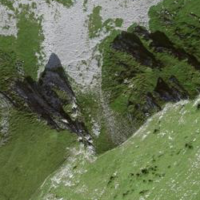
EUNIS habitat code: 26
Species observed at this site:
Dryas octopetala